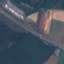
Land use / land cover class: Highway